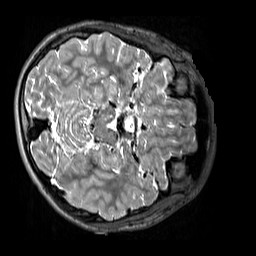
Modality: T2w
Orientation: axial
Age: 11
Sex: male
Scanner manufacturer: siemens
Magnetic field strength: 3 T
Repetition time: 3.2 s
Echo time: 0.408 s